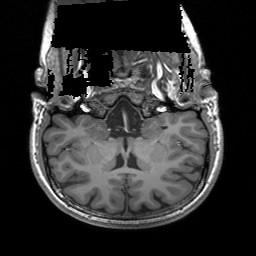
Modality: T1w
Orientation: sagittal